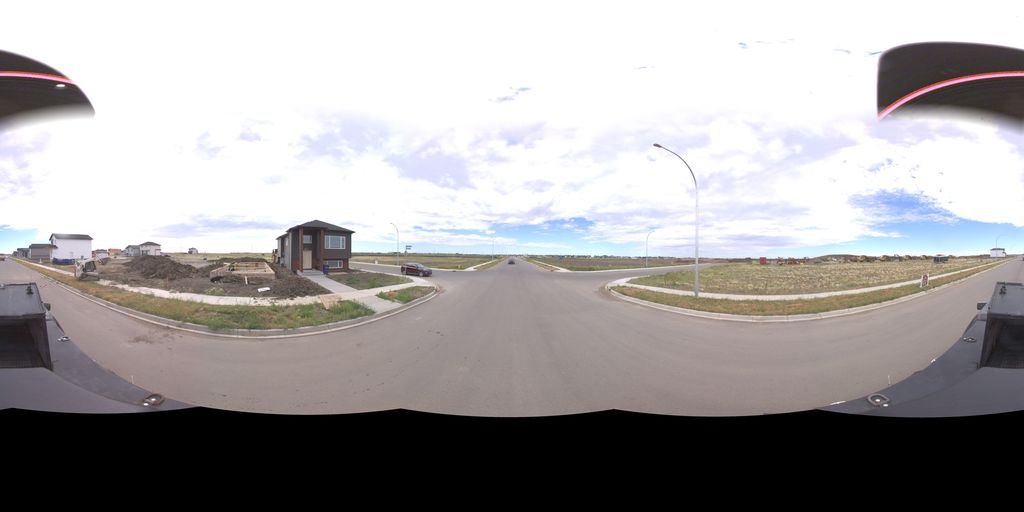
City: saskatoon